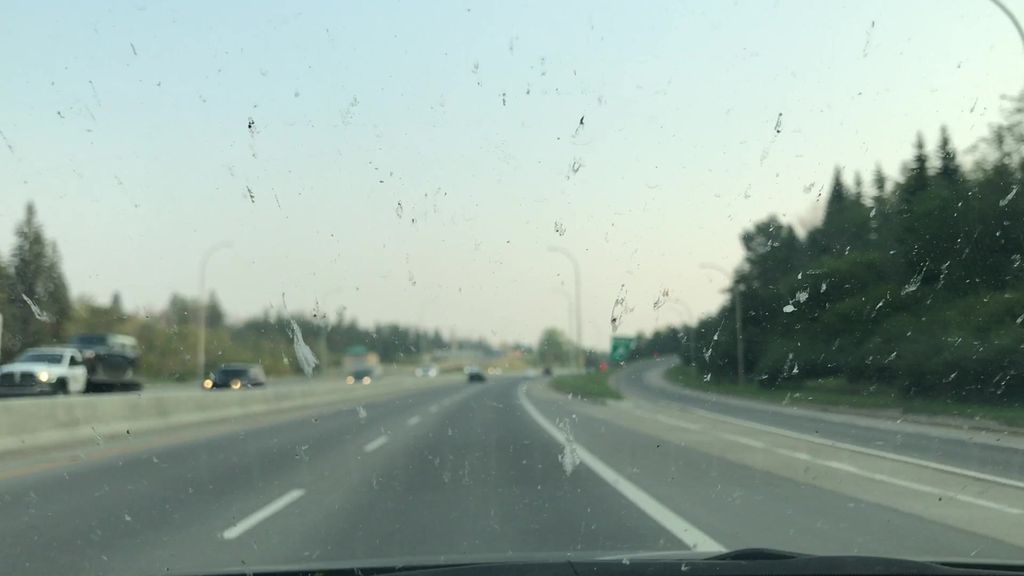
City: edmonton